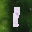
Label: 1